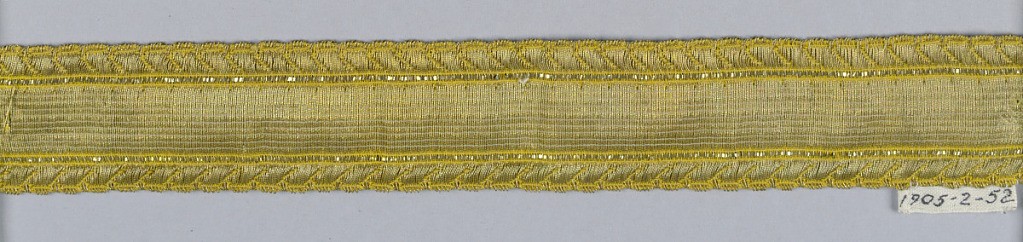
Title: Trimming
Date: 17th century
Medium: silk, metallic thread, metallic strips Technique: woven
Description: Design with a simple, undecorated center bordered with metallic strips and diagonally placed blocks.